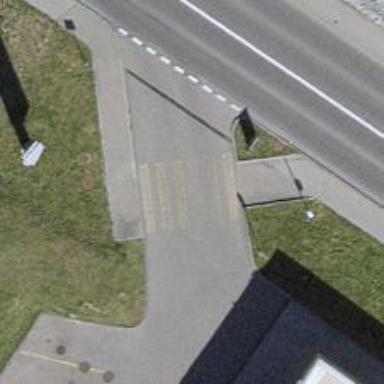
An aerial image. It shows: Marked crossing on footway. The crossing has visible markings.